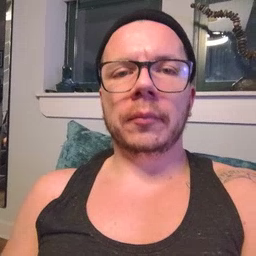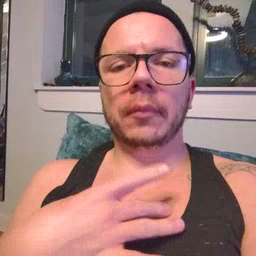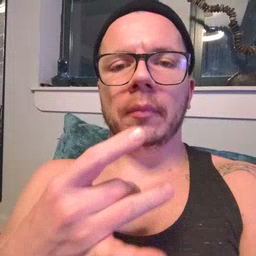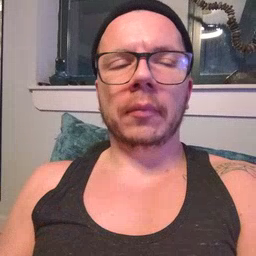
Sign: like